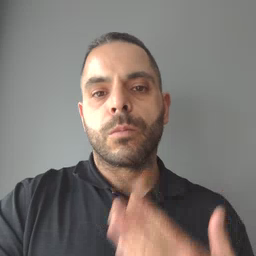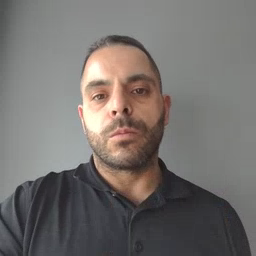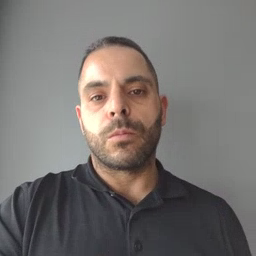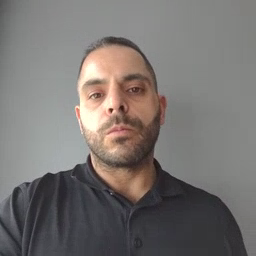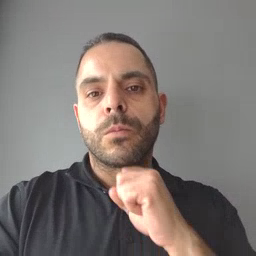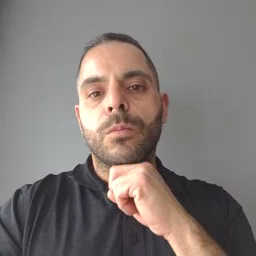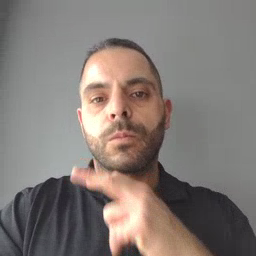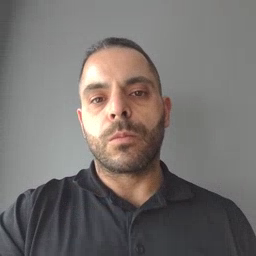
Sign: frog